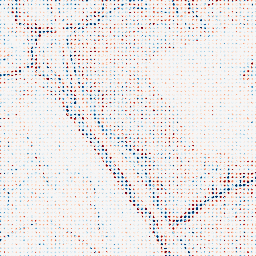
Category: edge_preserving
Decomposition family: anisotropic_diffusion
Decomposition parameters: iterations: 10
kappa: 10
gamma: 0.05
Upsampling method: sinc_blackman
Upsampling parameters: scale: 8
kernel_size: 4
Upsampling scale: 8